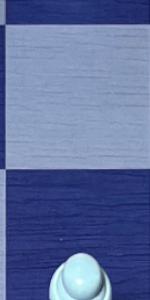
Label: Empty